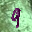
Label: 9